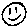
Label: smiley face